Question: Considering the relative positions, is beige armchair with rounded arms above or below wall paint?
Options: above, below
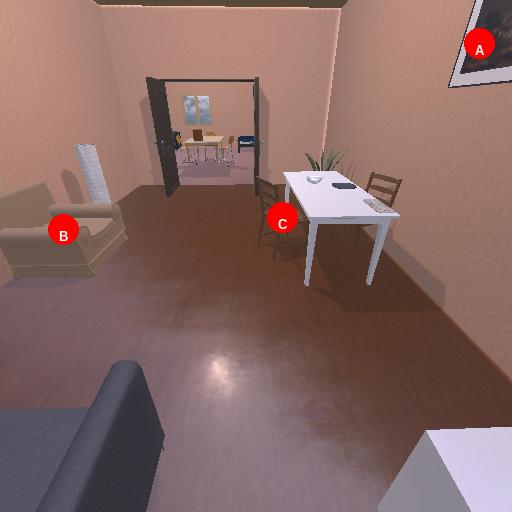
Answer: above